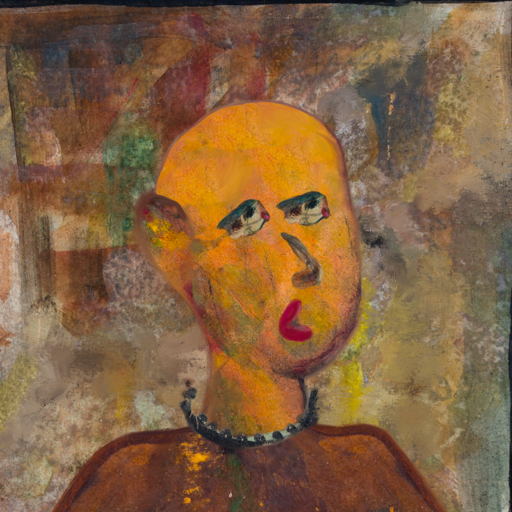
Background: Mosgoul, Head And Neck Side: Gypsy_Mother, Face Side: Pipe, Bust: Comrade, Hair Side: Blank, Head Accessory: Blank, Second Necklace: Blank, Necklace: Childish, Baby: Blank